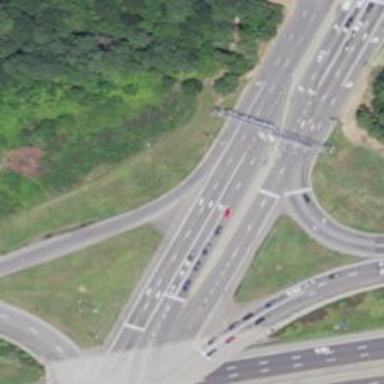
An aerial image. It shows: Motorway link.